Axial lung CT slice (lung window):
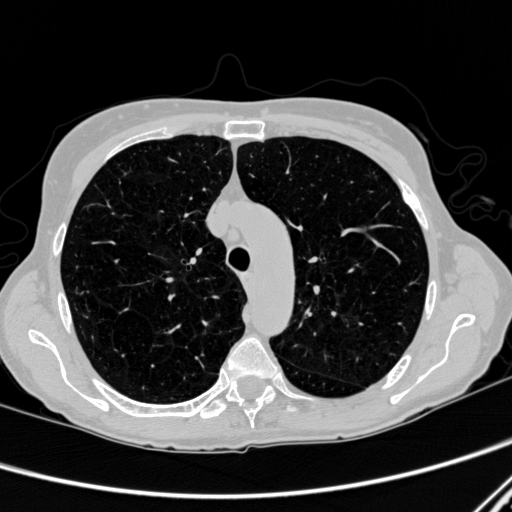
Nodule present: no